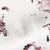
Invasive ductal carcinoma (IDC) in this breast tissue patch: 0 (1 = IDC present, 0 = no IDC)